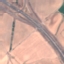
Land use / land cover class: Highway